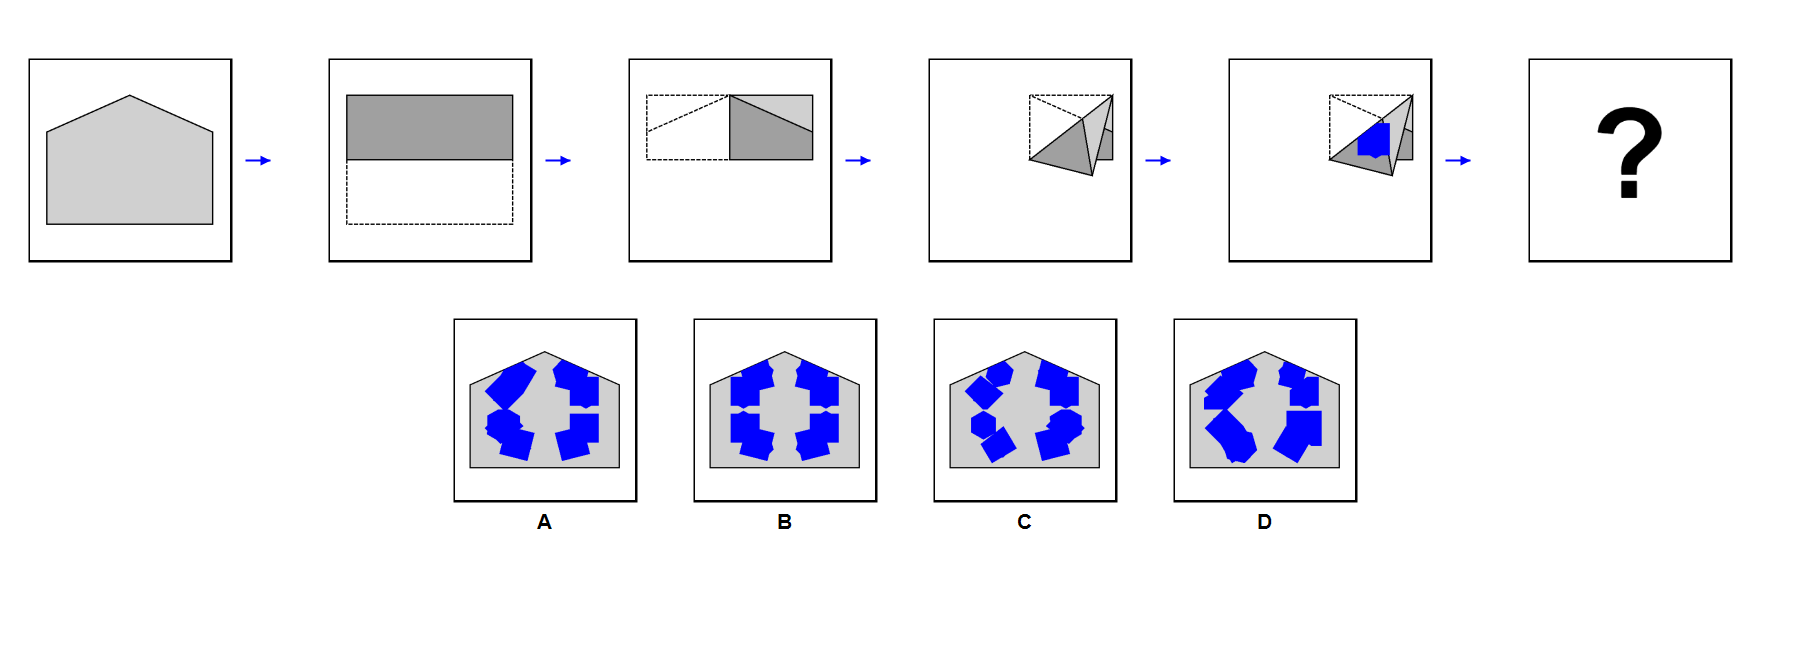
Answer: B